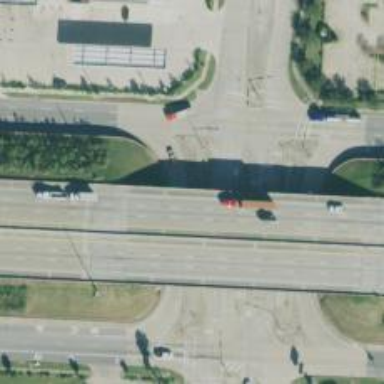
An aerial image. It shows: Secondary link road.